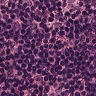
Metastatic tissue present: no